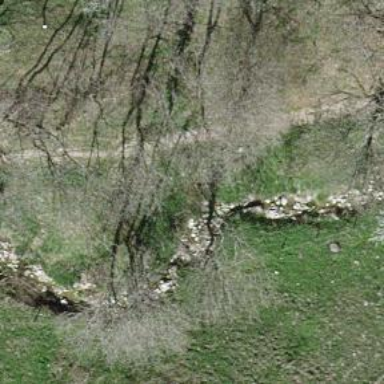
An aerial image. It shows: Unpaved path.